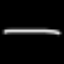
Label: line